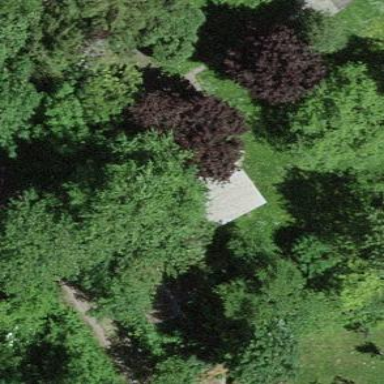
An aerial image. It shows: Allotment house.